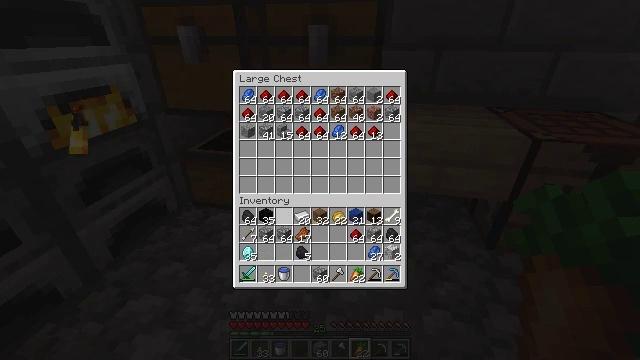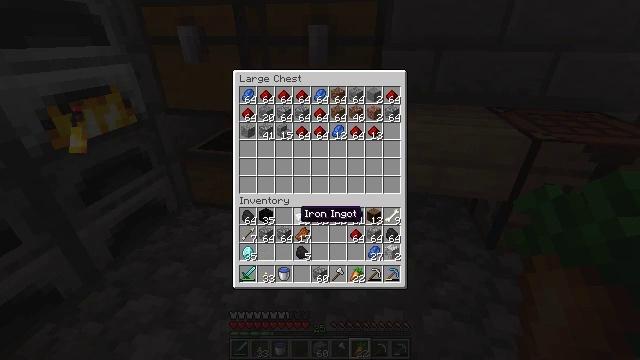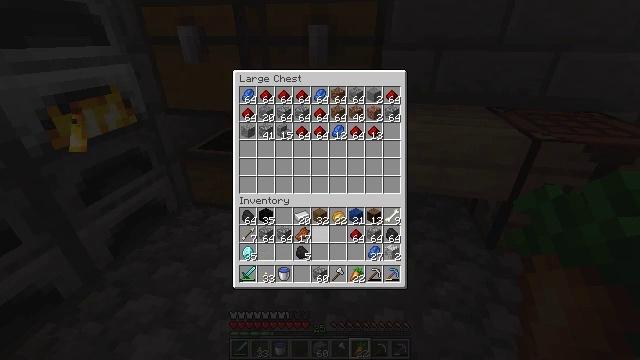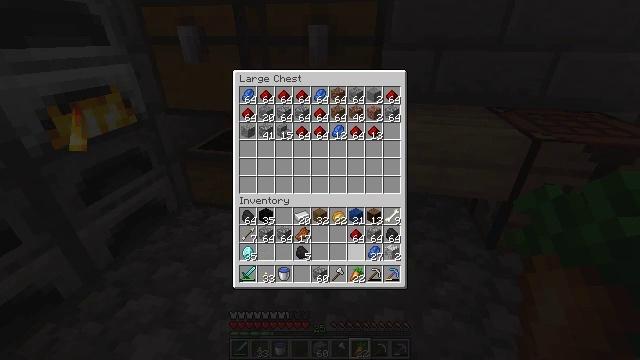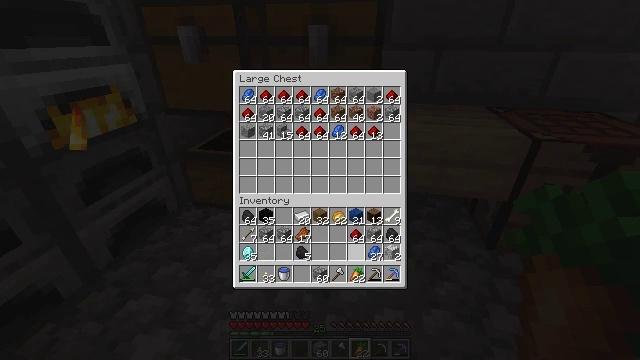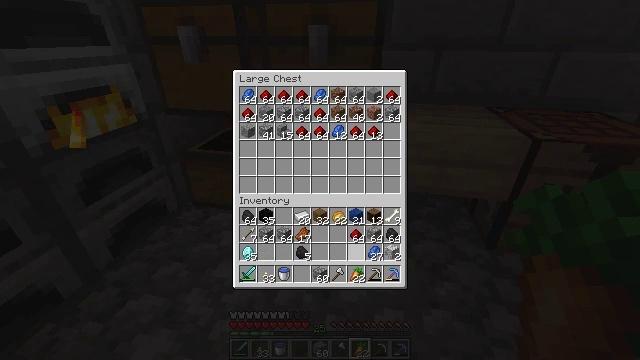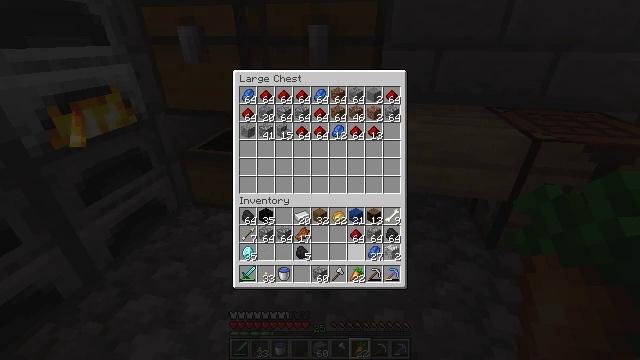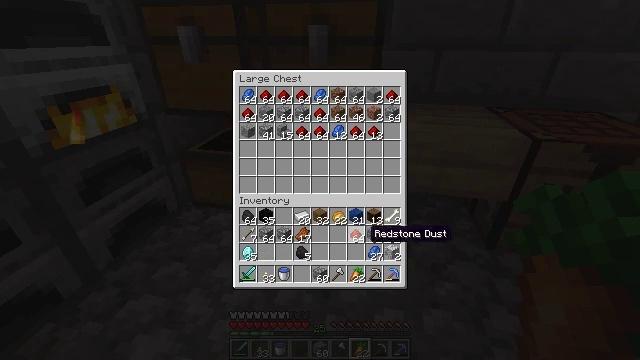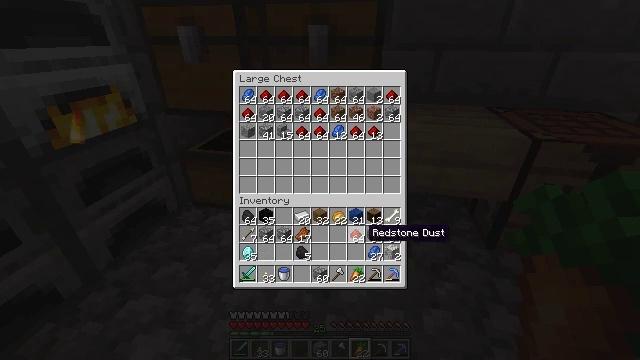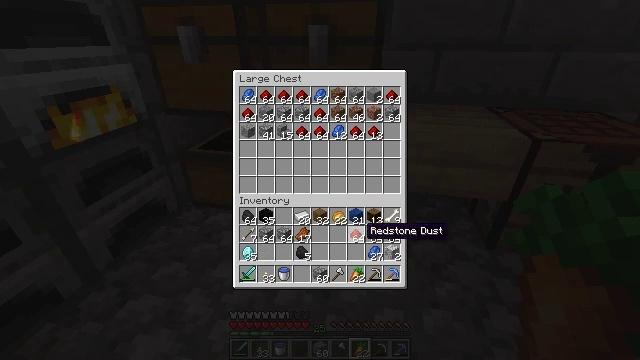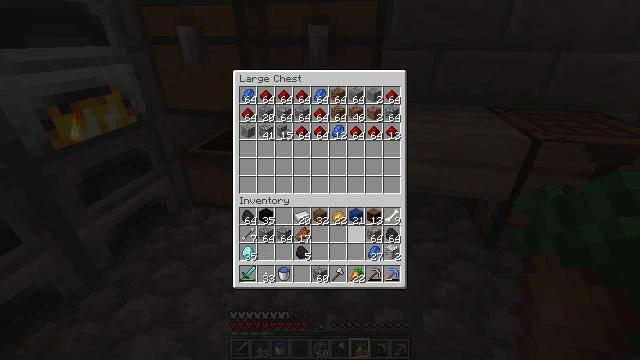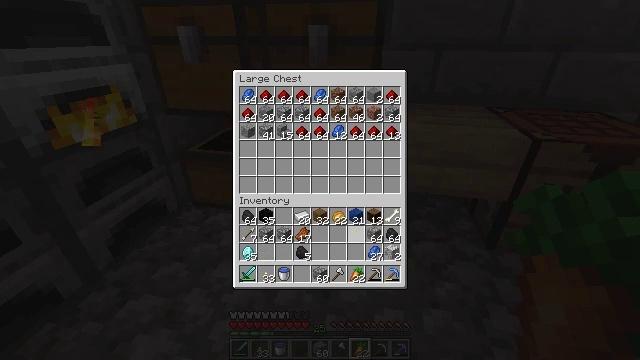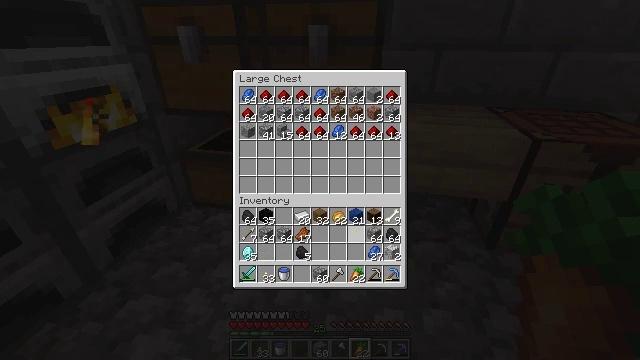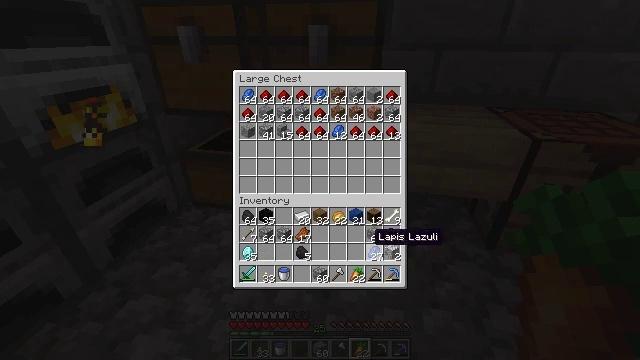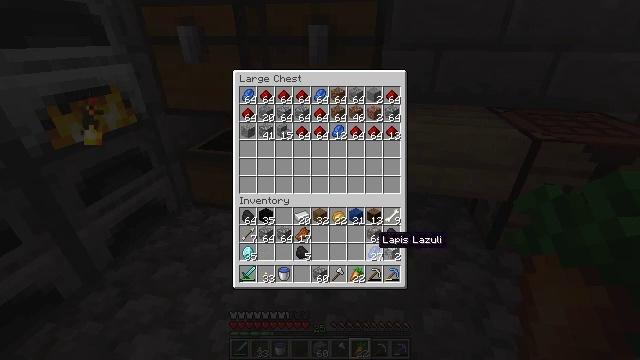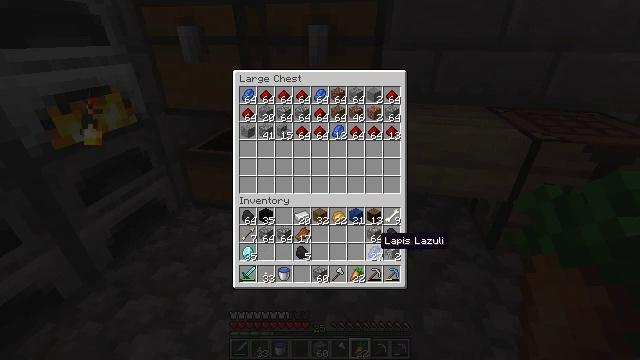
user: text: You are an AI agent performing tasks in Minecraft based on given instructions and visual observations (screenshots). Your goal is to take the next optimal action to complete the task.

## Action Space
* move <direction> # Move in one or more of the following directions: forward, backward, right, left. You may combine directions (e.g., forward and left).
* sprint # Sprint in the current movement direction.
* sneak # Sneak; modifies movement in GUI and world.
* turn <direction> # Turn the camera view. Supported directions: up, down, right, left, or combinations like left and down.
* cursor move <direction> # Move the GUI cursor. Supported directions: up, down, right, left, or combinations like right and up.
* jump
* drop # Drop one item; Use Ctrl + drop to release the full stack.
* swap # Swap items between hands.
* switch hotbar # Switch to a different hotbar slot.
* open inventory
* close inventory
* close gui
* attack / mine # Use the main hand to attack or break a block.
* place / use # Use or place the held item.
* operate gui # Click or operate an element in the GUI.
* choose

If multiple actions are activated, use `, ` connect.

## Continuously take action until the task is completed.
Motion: motion action
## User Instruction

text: Craft lapis lazuli.
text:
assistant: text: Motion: sneak, cursor move right
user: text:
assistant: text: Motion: sneak, cursor move right and down
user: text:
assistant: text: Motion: sneak, cursor move right and down
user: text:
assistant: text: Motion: sneak, cursor move right
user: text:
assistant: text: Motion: sneak
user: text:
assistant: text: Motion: sneak
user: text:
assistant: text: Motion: sneak
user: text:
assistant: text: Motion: sneak
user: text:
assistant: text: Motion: sneak
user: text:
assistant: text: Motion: sneak, operate gui
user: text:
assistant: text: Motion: sneak, operate gui
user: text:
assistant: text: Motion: sneak, operate gui
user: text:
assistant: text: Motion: sneak, cursor move right
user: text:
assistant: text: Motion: sneak
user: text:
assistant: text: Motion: sneak
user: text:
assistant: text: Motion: sneak
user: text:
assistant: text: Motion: sneak, operate gui
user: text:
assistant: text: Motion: sneak, operate gui
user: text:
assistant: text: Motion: sneak, operate gui
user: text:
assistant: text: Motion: sneak, cursor move right and down
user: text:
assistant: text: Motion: sneak
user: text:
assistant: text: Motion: sneak
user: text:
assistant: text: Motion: sneak
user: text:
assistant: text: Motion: sneak, cursor move left and up
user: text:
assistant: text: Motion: sneak, cursor move left and up
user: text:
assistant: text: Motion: sneak
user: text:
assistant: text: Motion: sneak
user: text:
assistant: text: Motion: sneak
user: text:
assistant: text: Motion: sneak
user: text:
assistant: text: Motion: sneak